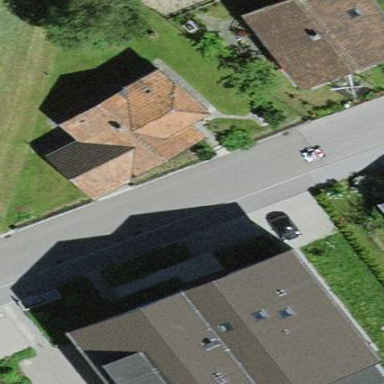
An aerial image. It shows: Detached building.